Question: I googled this question in many forms but couldn't find an answer applicable to me also..
I have a list view box in windows forms application and in that I add some items in runtime like the code I shown below:
'''
lvinfo.Items.Add("Script executed successfully in " + dbname + " database");
'''
The same code I am using several times for updates of execution and this works fine when I give the view as list or something else...
And also I am not clearing these items at any point of time in my code..When I googled I could find the answers related to clearing items..
My problem is when I set view property as Details, the text/content in the list view box is not displayed..or it is hidden..
EDIT:

I tried
'''
columnHeader1.AutoResize(ColumnHeaderAutoResizeStyle.ColumnContent);
'''
Any response would be really appreciated..
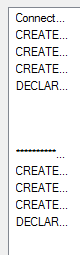
Answer: I guess it is because you haven't add any columns to your list view. In details view you should add at least one column to display your item.Try this before adding your items:
'''
listView1.Columns.Add("myColumnHeader");
'''